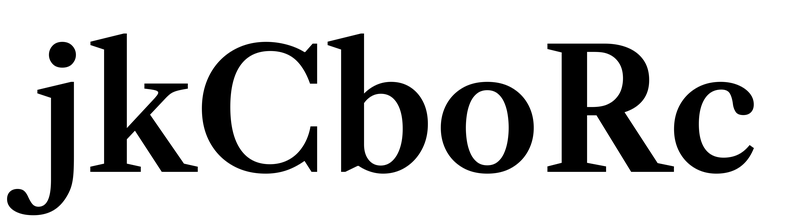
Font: LibreCaslonText_SemiBold